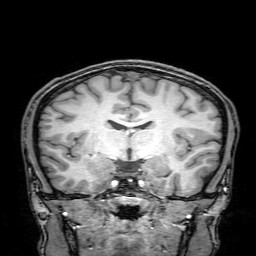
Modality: T1w
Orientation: sagittal
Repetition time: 0.00828 s
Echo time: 0.00388 s